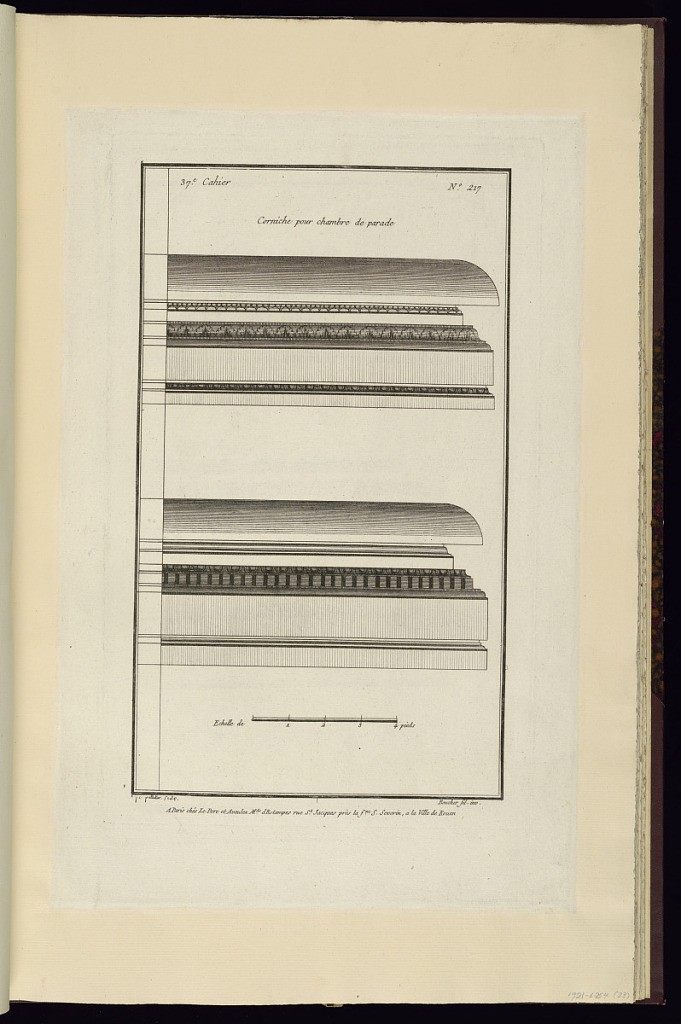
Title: Corniche pour chambre de parade
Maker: Juste-François Boucher, French, 1736 – 1782
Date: ca. 1775
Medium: Engraving on off white laid paper
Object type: Print
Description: Designs for two cornices, decorated with bands of ornament motifs including lamb tongue, leaf, and egg and dart. The plate is signed.